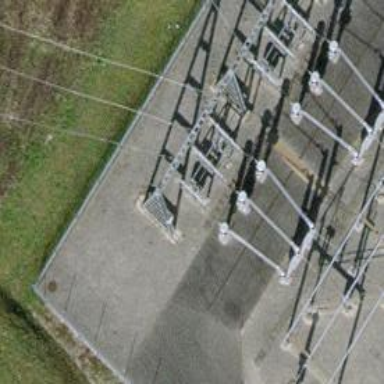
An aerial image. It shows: Insulator used in power systems.